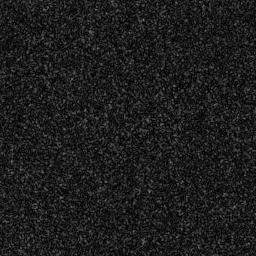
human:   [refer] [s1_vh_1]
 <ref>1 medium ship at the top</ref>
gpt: <box>[[25, 9, 37, 19, 0]]</box>